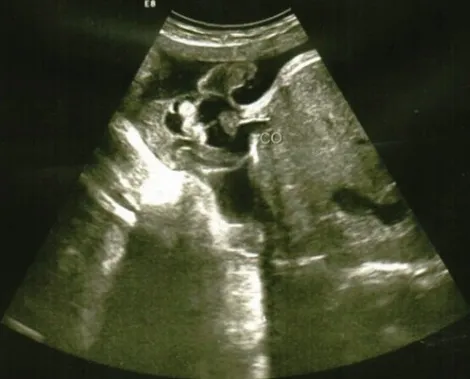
2D sonography-the insertion of the umbilical cord at the level of omphalocele to the viable fetus.
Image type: radiology (ultrasound)